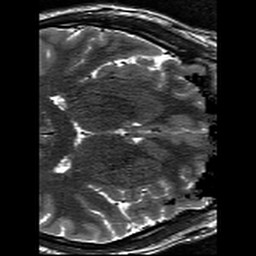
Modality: T2w
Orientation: axial